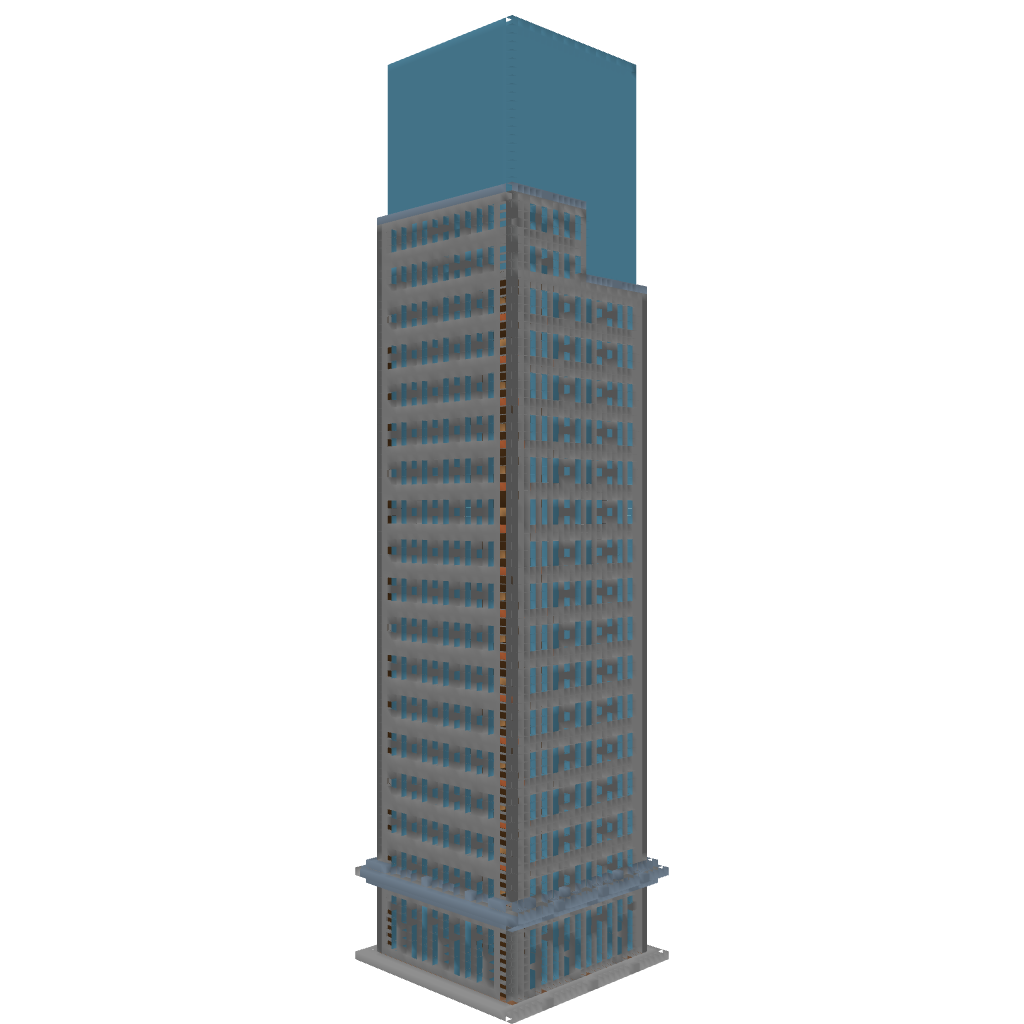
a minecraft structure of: Modern Tower